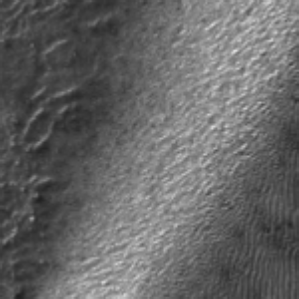
Label: frost